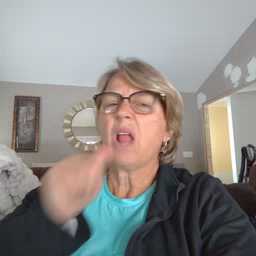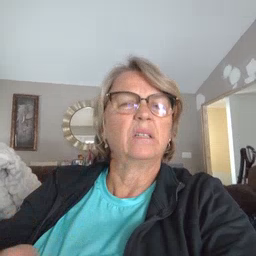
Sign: not